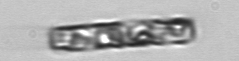
Label: Guinardia_delicatula